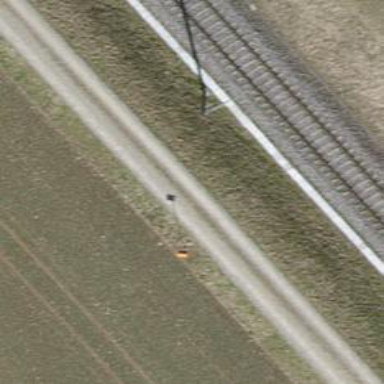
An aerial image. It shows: Object with orange color.